【题型】证明题　【知识点】解析几何　【难度】medium
在平面直角坐标系中，椭圆 $\Gamma$: $\frac{x^2}{a^2} + \frac{y^2}{b^2} = 1 (a>b>0)$，左右焦点分别是 $F_1(-c,0)$，$F_2(c,0)$，点 $A$ 是椭圆 $\Gamma$ 上的任意一点，$A$ 到原点 $O$ 的距离最大为 $\sqrt{2}$。

(1) 若 $\triangle AF_1F_2$ 面积的最大值为 $1$，求椭圆 $\Gamma$ 的表达式；

(2) 若 $F_1(-1,0)$，过点 $A$（异于顶点）作长轴的垂线，垂足为 $M$，连接 $AO$ 并延长交椭圆于另一点 $B$，连接 $BM$ 并延长交椭圆于另一点 $C$，证明：$AB \perp AC$；

(3) 在 (2) 的条件下，过点 $A$ 作不经过 $F_1$ 的直线 $l$，其斜率为 $k$，交椭圆于另一点 $D$，$F_2$ 到直线 $l$ 的距离为 $d$。如果直线 $AF_1$、$l$、$DF_1$ 的斜率依次成等差数列，求 $d$ 的取值范围。
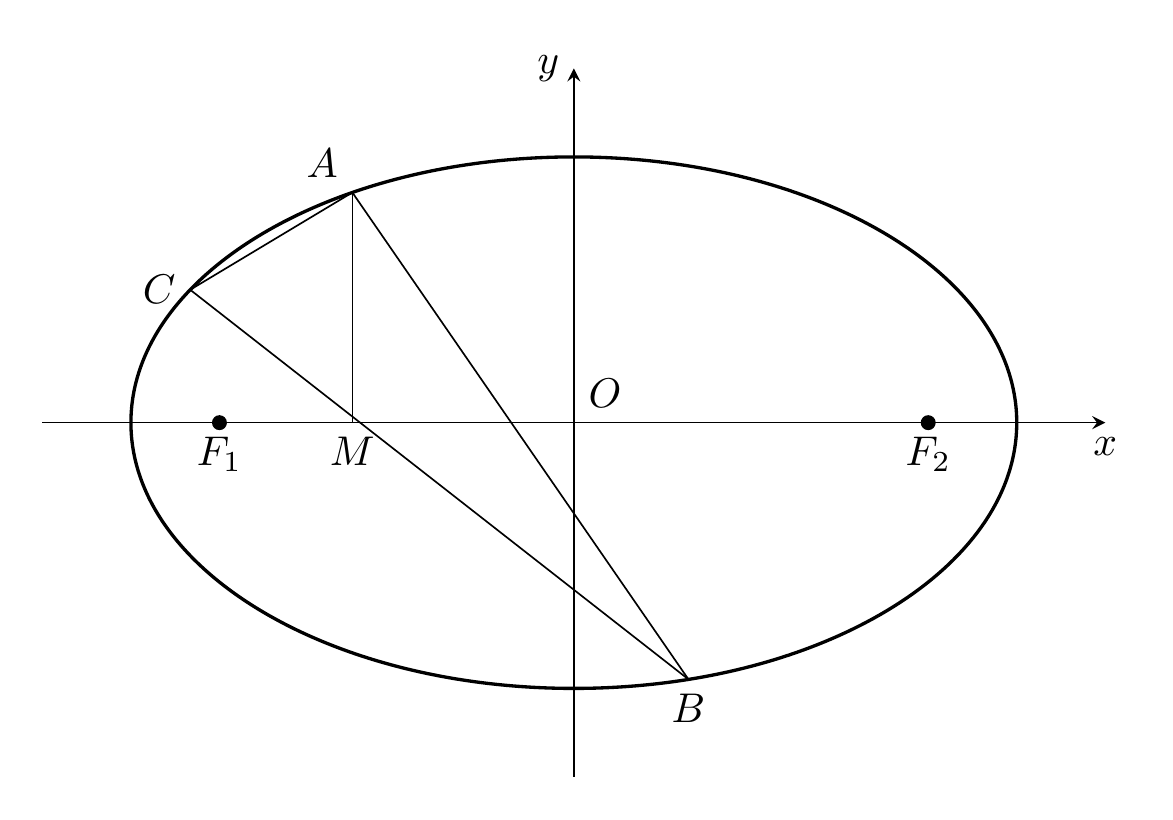
【解答】
【详解】
(1) 依题意，
$$
\begin{cases}
a = \sqrt{2} \\
bc = 1 \\
b^2 + c^2 = a^2
\end{cases}
$$
解得 $a = \sqrt{2}$，$b = c = 1$，

所以椭圆 $\Gamma$ 的方程为 $\frac{x^2}{2} + y^2 = 1$。

(2) 设 $A(x_1,y_1)$，$C(x_3,y_3)$，则 $M(x_1,0)$，$B(-x_1,-y_1)$。

由
$$
\begin{cases}
x_1^2 + 2y_1^2 = 2 \\
x_3^2 + 2y_3^2 = 2
\end{cases}
$$
得 $x_1^2 - x_3^2 = -2(y_1^2 - y_3^2)$，直线 $AC$、$BC$、$AB$ 的斜率分别为 $k_{AC}$、$k_{BC}$、$k_{AB}$，

则 $k_{AC} \cdot k_{BC} = \frac{y_1 - y_3}{x_1 - x_3} \cdot \frac{-y_1 - y_3}{-x_1 - x_3} = \frac{y_1^2 - y_3^2}{x_1^2 - x_3^2} = -\frac{1}{2}$，$k_{BC} = \frac{-y_1 - 0}{-x_1 - x_1} = \frac{1}{2}k_{AB}$，

因此 $k_{AC} \cdot \frac{1}{2}k_{AB} = -\frac{1}{2}$，即 $k_{AC} \cdot k_{AB} = -1$，所以 $AB \perp AC$。

(3) 当直线 $l$ 的方程为 $y = kx + t$，由
$$
\begin{cases}
x^2 + 2y^2 = 2 \\
y = kx + t
\end{cases}
$$
得 $(1 + 2k^2)x^2 + 4ktx + 2t^2 - 2 = 0$，

$\Delta = 16k^2t^2 - 8(1 + 2k^2)(t^2 - 1) = 8(2k^2 - t^2 + 1) > 0$，即 $2k^2 + 1 > t^2$，

椭圆 $\frac{x^2}{2} + y^2 = 1$ 左、右焦点 $F_1(-1,0)$，$F_2(1,0)$，设 $D(x_2,y_2)$。

由直线 $AF_1$、$l$、$DF_1$ 的斜率 $\frac{y_1}{x_1 + 1}$、$k$、$\frac{y_2}{x_2 + 1}$ 依次成等差数列，得 $\frac{y_1}{x_1 + 1} + \frac{y_2}{x_2 + 1} = 2k$，

又 $y_1 = kx_1 + t$，$y_2 = kx_2 + t$，则 $(kx_1 + t)(x_2 + 1) + (kx_2 + t)(x_1 + 1) = 2k(x_1 + 1)(x_2 + 1)$，

化简并整理得 $(t - k)(x_1 + x_2 + 2) = 0$，若 $t = k$，则直线 $l: y = kx + k$ 过点 $F_1(-1,0)$，不符合题意，

则 $x_1 + x_2 + 2 = 0$，即 $-\frac{4kt}{1 + 2k^2} = x_1 + x_2 = -2$，此时 $t \neq k$，整理得 $t = k + \frac{1}{2k}$，

因此 $2k^2 + 1 > t^2 = \left(k + \frac{1}{2k}\right)^2$，解得 $k^2 > \frac{1}{2}$，记点 $F_2(1,0)$ 到直线 $l: y = kx + t$ 的距离为 $d$，

则
$$
d = \frac{|k + t|}{\sqrt{1 + k^2}} = \frac{1}{\sqrt{1 + k^2}} \cdot \left|2k + \frac{1}{2k}\right| = \frac{1}{\sqrt{1 + \frac{1}{k^2}}} \cdot \left(2 + \frac{1}{2k^2}\right),
$$

令 $\sqrt{1 + \frac{1}{k^2}} = m \in (1,\sqrt{3})$，$d = \frac{1}{m}\left(\frac{m^2}{2} + \frac{3}{2}\right) = \frac{1}{2}\left(m + \frac{3}{m}\right)$ 在 $(1,\sqrt{3})$ 上单调递减，则 $d \in (\sqrt{3},2)$，

所以 $d$ 的取值范围是 $(\sqrt{3},2)$。

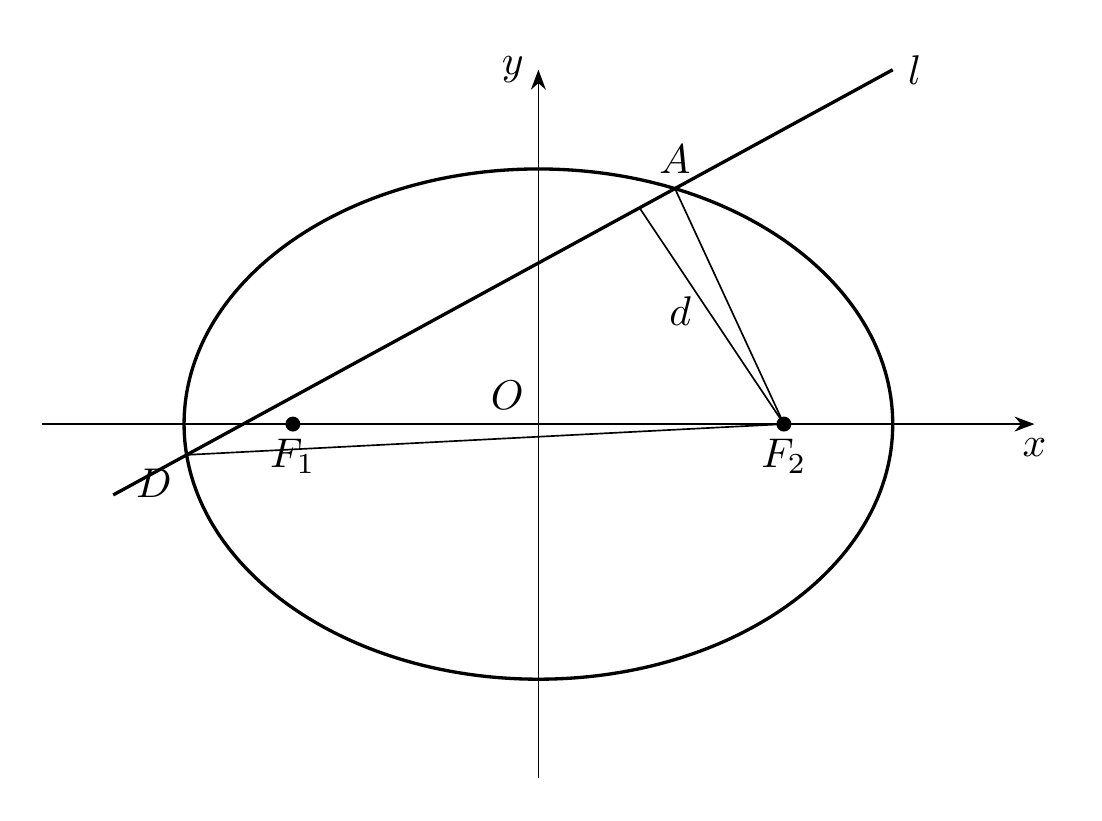